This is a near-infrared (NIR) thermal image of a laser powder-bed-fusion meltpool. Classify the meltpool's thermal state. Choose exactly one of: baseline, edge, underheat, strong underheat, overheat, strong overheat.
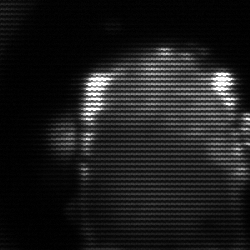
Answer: baseline